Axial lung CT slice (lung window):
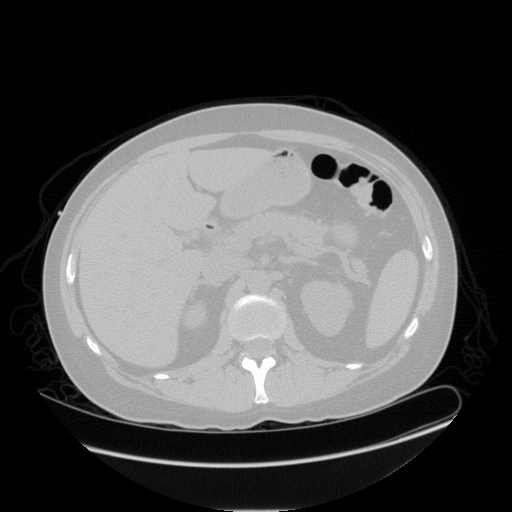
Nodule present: no